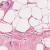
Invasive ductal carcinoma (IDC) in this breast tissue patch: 0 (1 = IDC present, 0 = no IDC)